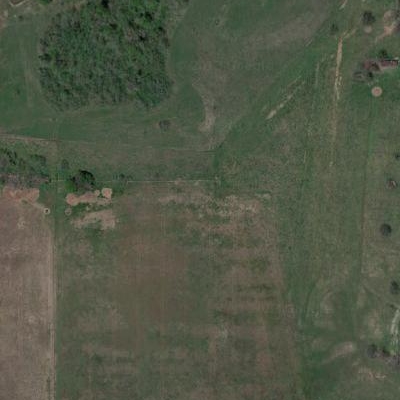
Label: Grass